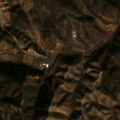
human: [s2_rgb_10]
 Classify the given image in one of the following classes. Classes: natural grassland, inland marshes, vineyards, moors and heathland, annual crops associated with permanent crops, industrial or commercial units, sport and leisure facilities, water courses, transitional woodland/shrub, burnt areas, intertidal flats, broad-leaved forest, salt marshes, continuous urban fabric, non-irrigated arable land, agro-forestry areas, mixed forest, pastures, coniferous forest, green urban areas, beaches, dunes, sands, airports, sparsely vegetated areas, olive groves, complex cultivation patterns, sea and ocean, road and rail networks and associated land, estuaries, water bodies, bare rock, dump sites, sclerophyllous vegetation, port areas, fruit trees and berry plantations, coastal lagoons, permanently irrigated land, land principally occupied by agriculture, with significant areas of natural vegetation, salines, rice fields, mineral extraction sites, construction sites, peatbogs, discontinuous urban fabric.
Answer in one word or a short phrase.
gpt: pastures, land principally occupied by agriculture, with significant areas of natural vegetation, broad-leaved forest, sclerophyllous vegetation, transitional woodland/shrub